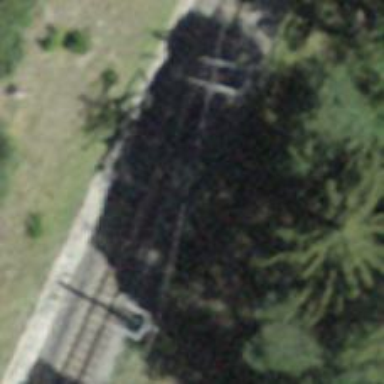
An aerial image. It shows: Narrow-gauge railway with 1 track. The tracks are electrified with contact line.